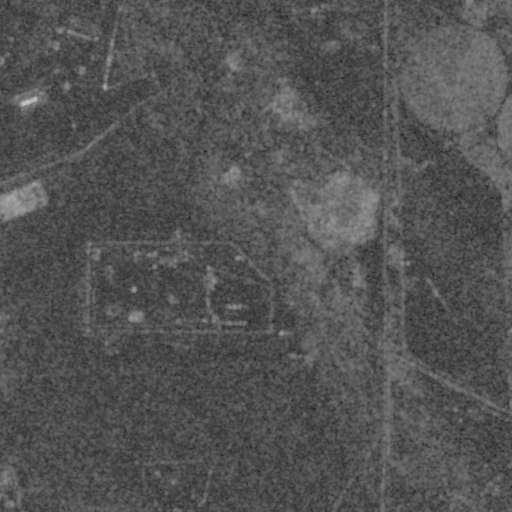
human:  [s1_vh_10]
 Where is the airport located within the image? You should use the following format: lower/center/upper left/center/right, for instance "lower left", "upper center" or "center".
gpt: The airport is located in the upper left of the image.
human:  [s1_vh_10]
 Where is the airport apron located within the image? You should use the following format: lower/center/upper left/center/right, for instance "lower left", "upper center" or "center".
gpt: The airport apron is located in the upper left of the image.
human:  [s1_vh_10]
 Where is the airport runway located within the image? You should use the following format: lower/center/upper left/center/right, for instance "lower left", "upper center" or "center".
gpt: The airport runway is located in the upper left of the image.
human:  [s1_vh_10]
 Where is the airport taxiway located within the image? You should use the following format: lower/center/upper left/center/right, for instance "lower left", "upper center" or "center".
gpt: The airport taxiway is located in the upper left of the image.
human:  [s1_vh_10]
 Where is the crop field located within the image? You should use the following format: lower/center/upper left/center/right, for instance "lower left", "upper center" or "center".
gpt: The crop field is located in the right of the image.
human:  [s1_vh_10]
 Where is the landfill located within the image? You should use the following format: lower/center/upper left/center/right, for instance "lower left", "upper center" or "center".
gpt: The landfill is located in the center left of the image.
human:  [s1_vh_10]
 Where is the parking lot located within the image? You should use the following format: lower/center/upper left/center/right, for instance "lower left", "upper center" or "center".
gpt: The parking lot is located in the center left of the image.
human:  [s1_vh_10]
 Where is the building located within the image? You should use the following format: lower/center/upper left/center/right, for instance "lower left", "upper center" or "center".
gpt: There is no building in the image.

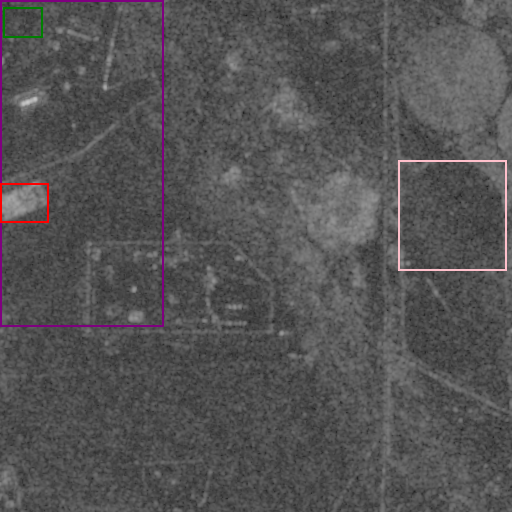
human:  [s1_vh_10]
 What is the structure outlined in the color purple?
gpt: The structure outlined in purple is an airport.
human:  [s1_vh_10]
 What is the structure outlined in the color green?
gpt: The structure outlined in green is an airport apron.
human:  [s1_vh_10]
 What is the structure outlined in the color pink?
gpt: The structure outlined in pink is a crop field.
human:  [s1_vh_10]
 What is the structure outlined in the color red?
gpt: The structure outlined in red is a landfill.
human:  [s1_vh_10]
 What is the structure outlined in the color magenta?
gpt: There is no magenta outline.